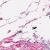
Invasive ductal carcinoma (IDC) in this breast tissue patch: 0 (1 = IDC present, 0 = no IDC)